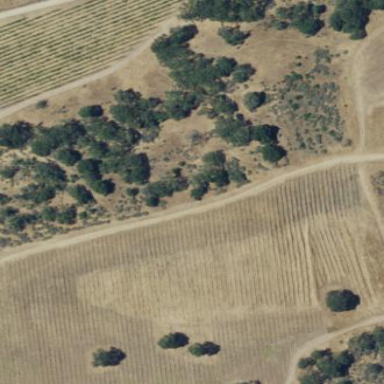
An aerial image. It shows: Unique farmland with vineyard crops of grapes.